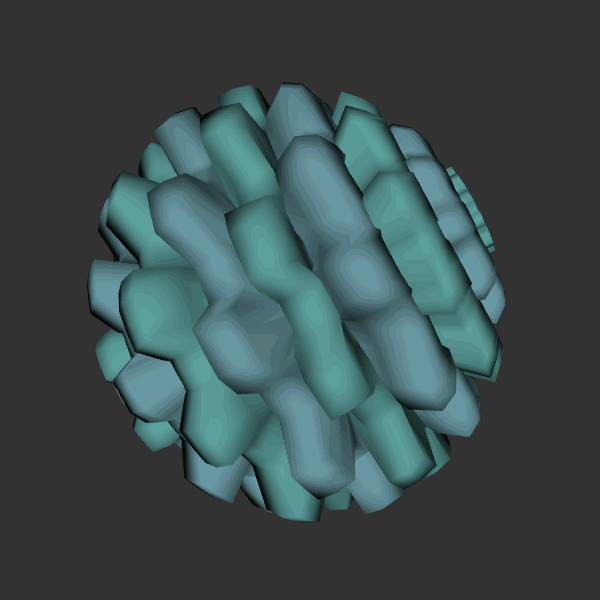
Background: dark